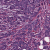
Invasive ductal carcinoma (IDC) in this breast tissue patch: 1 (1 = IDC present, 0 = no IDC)